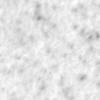
Label: no_change